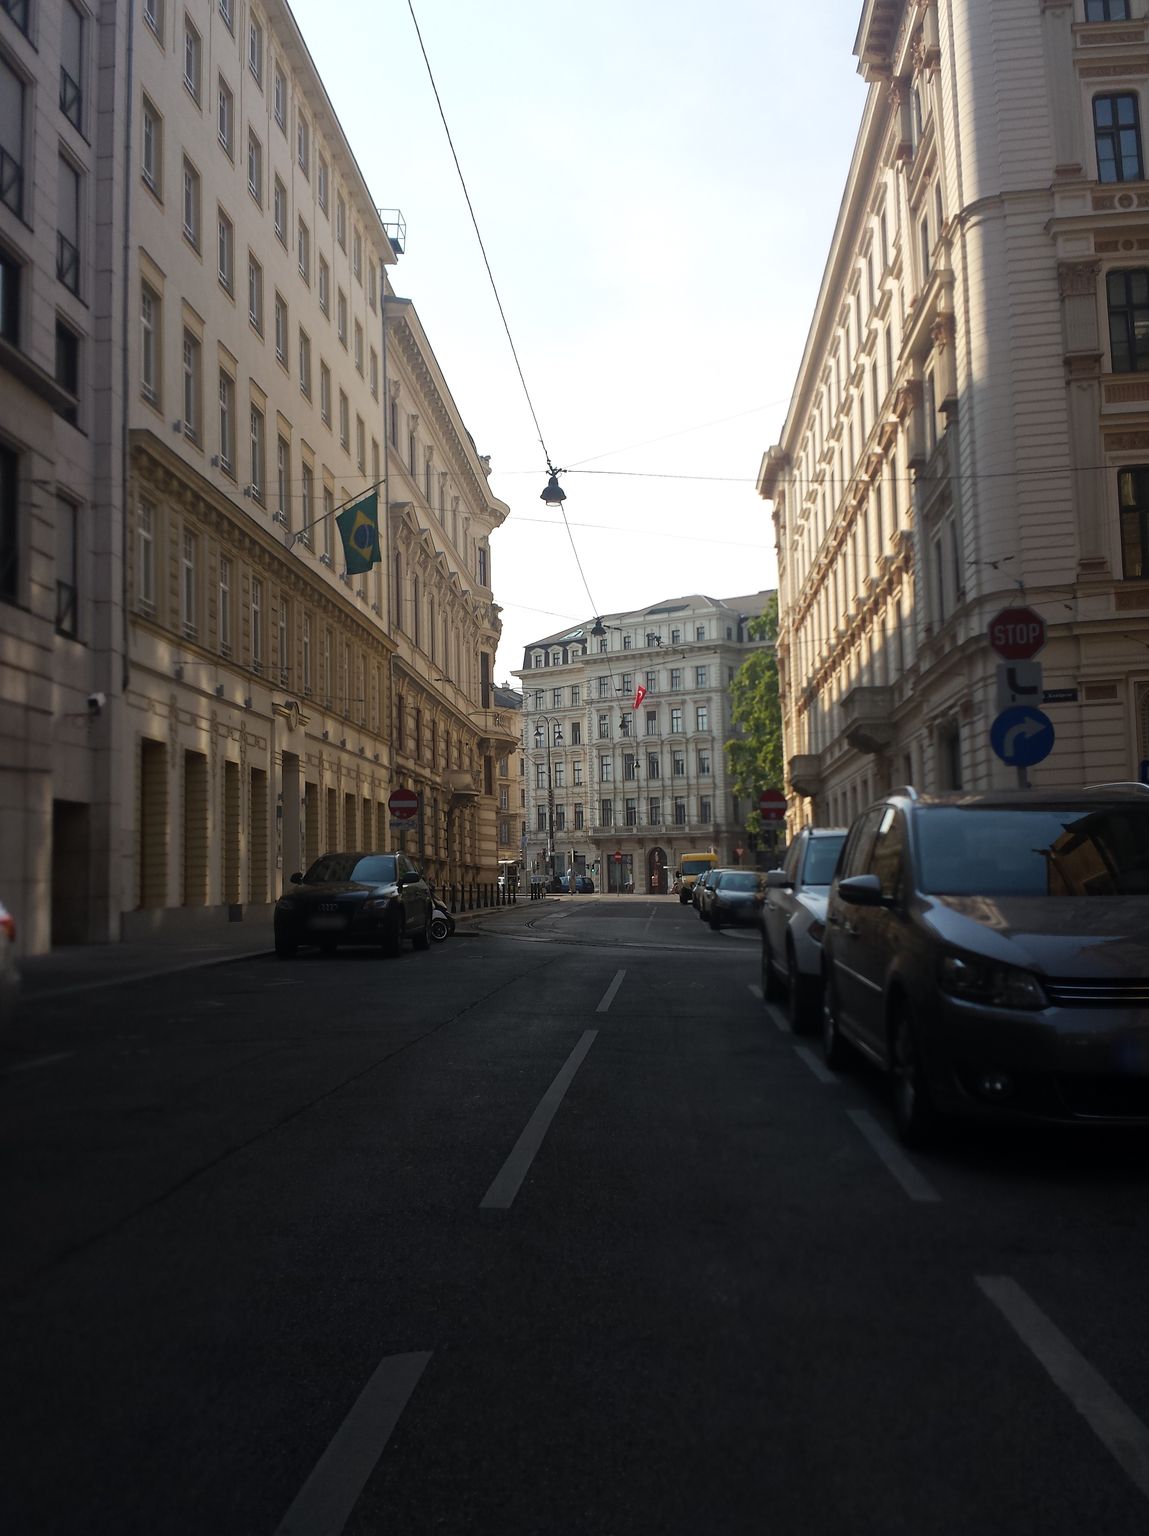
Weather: clear
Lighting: day
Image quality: good
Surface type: driving surface
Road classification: residential
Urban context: urban centre
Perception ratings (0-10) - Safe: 7.56, Lively: 8.1, Beautiful: 3.03, Boring: 2.58, Depressing: 7.14, Wealthy: 9.29